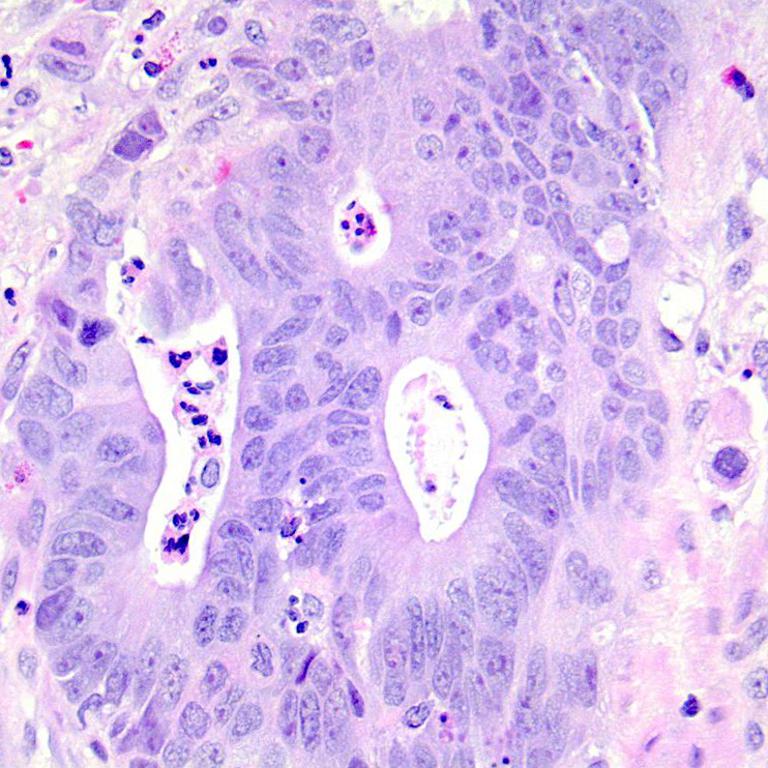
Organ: colon
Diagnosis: adenocarcinomas